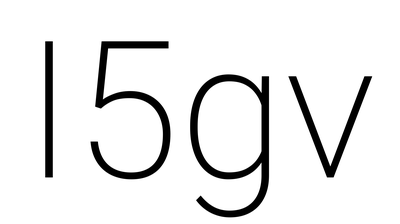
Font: Roboto_ExtraLight